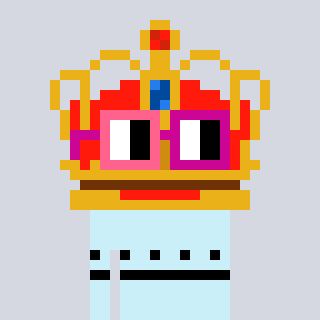
a pixel art character with square pink and red glasses, a crown-shaped head and a cold-colored body on a cool background